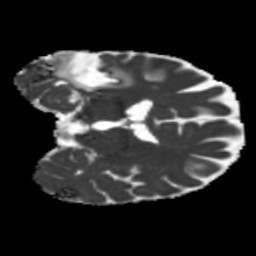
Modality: MD
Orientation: coronal
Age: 47
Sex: male
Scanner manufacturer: siemens
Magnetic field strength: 3 T
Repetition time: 5.25 s
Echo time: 0.08 s